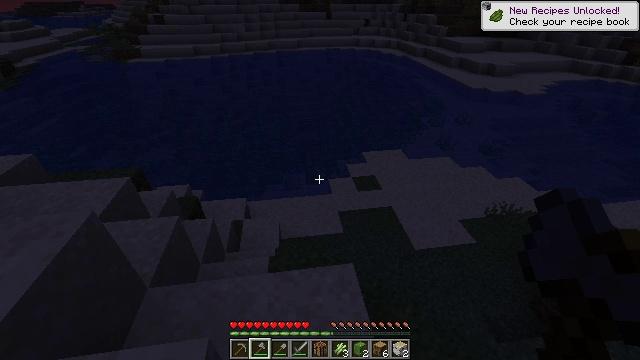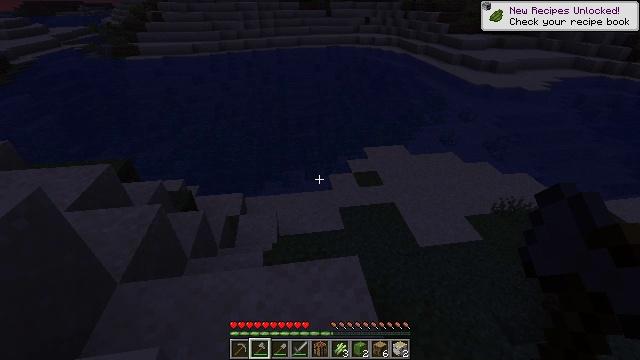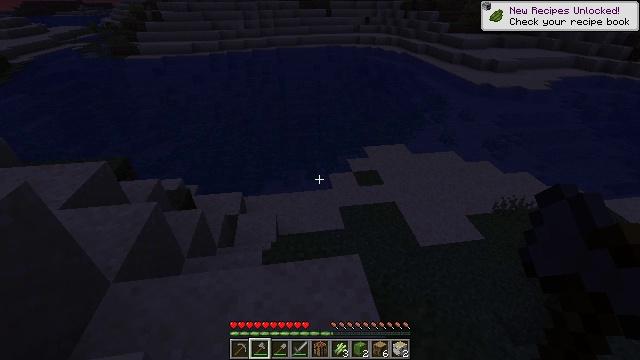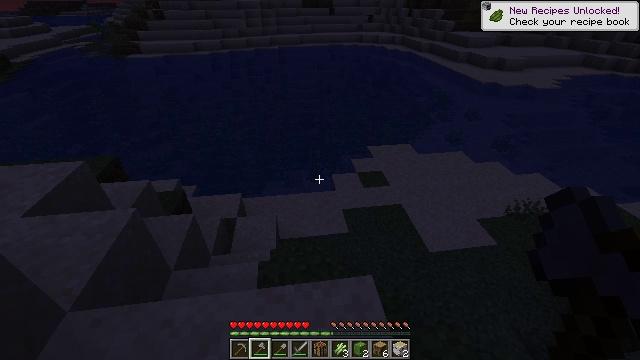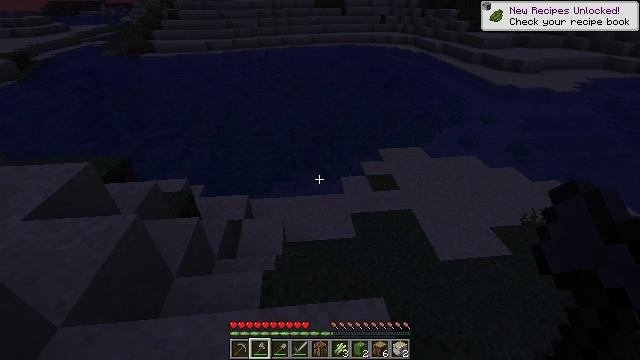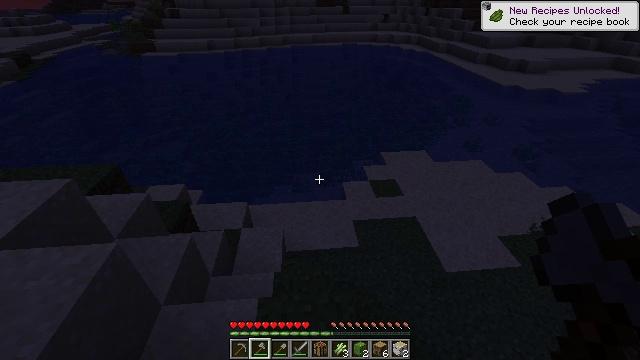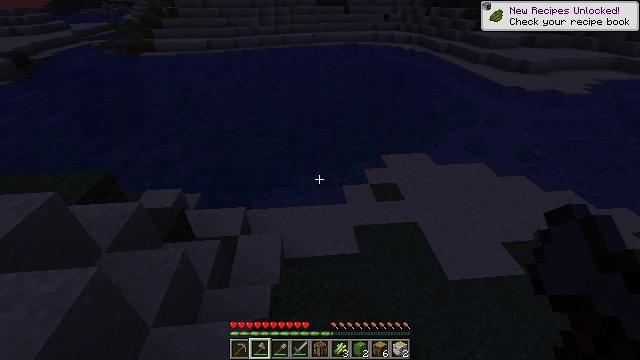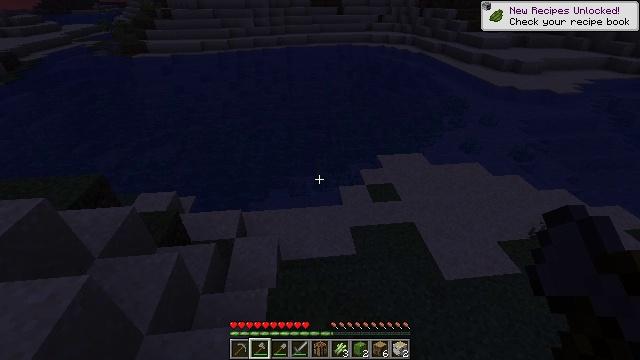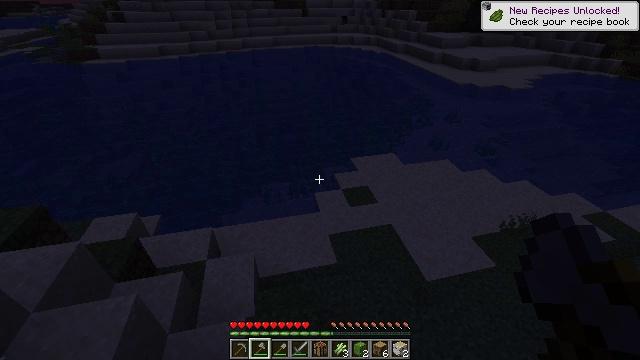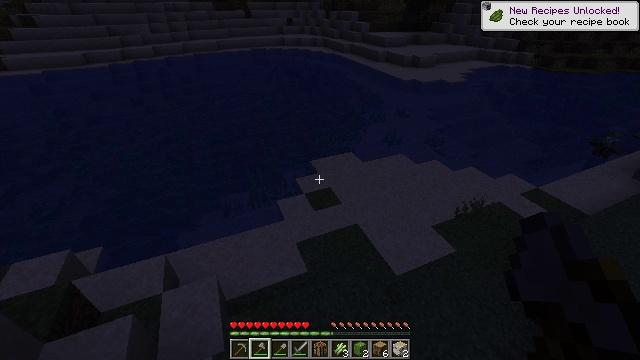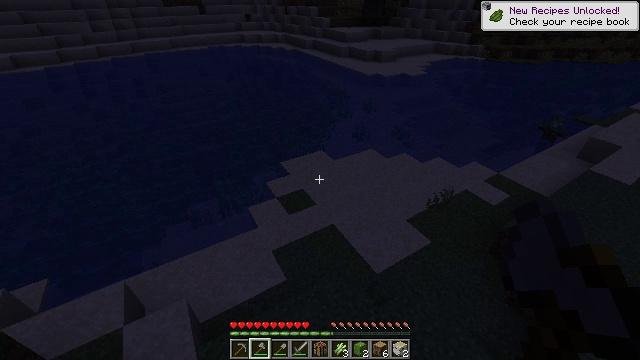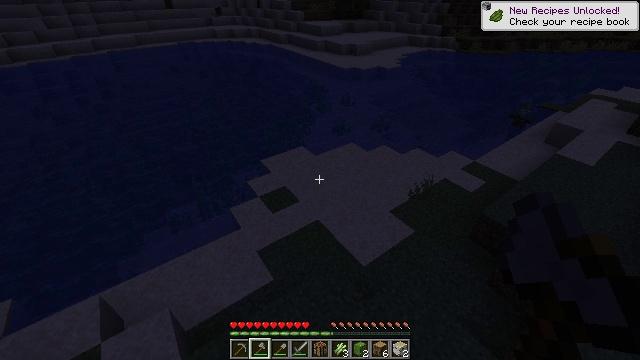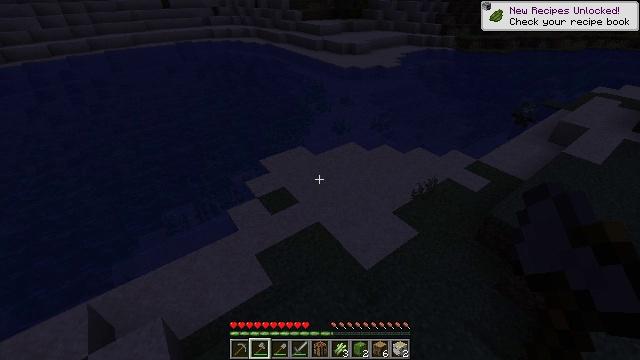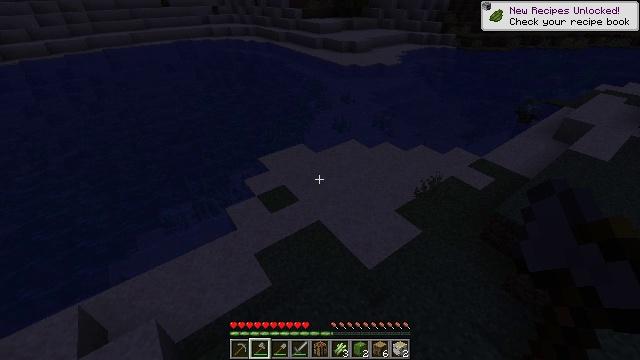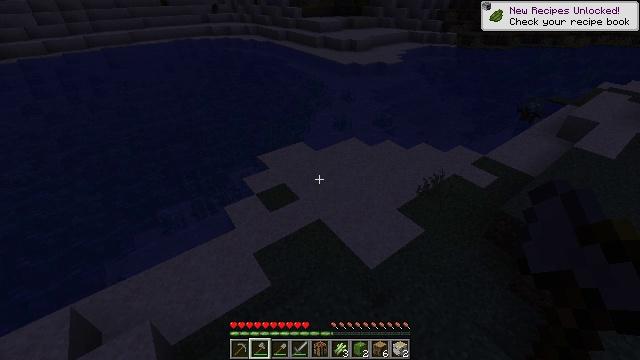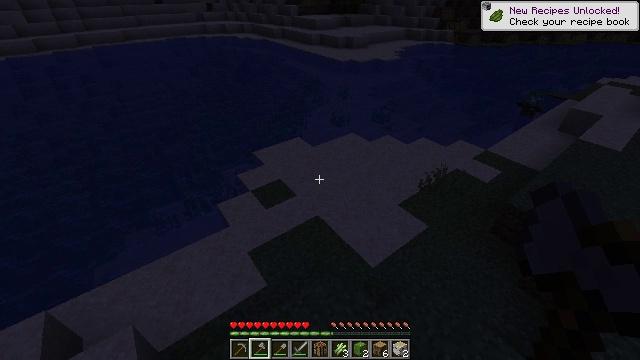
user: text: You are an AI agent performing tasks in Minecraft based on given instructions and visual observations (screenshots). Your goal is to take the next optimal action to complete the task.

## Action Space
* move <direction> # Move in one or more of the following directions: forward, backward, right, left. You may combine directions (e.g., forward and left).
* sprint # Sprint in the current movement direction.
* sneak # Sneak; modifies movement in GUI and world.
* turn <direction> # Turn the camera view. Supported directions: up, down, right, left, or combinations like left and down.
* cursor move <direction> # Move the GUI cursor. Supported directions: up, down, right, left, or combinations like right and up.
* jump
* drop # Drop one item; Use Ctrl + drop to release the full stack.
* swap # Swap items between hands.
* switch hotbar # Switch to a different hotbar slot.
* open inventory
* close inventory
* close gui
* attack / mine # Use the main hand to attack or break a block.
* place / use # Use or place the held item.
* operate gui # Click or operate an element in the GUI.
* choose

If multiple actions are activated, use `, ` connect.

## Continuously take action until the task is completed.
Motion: motion action
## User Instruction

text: Break the sand block.
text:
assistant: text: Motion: move forward
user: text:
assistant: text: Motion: move forward
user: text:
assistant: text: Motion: move forward
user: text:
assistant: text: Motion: move forward, turn left
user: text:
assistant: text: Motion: move forward
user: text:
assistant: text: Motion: move forward
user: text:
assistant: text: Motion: move forward, turn right
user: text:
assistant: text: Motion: move forward, turn right
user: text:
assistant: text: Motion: move forward, turn right
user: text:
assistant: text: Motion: move forward, turn right
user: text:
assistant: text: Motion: move forward, turn right and down
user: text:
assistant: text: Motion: move forward
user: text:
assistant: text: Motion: move forward
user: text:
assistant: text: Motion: move forward
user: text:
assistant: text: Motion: move forward
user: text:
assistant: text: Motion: move forward, turn right and up
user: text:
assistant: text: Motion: move forward, turn right and up
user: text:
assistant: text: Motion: move forward, turn right and up
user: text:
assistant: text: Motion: move forward, turn right and up
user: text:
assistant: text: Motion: move forward
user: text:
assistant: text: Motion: move forward
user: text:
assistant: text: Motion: move forward
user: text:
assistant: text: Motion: move forward
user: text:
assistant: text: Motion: move forward, turn right
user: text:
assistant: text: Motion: move forward, turn right and up
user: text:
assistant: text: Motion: move forward, turn right
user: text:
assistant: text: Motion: move forward
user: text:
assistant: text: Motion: move forward, turn right
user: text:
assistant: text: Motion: move forward, turn right
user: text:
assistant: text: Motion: move forward